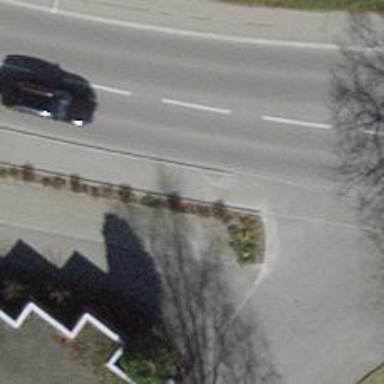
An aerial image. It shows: Post box is visible.